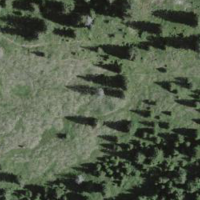
EUNIS habitat code: 24
Species observed at this site:
Bistorta vivipara
Hamearis lucina
Campanula thyrsoides